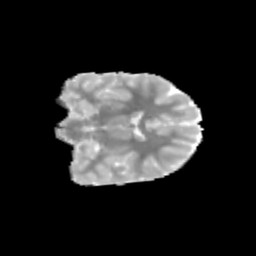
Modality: MD
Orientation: coronal
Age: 10
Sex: male
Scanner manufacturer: siemens
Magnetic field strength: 3 T
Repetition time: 3.8 s
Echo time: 0.07 s